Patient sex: M
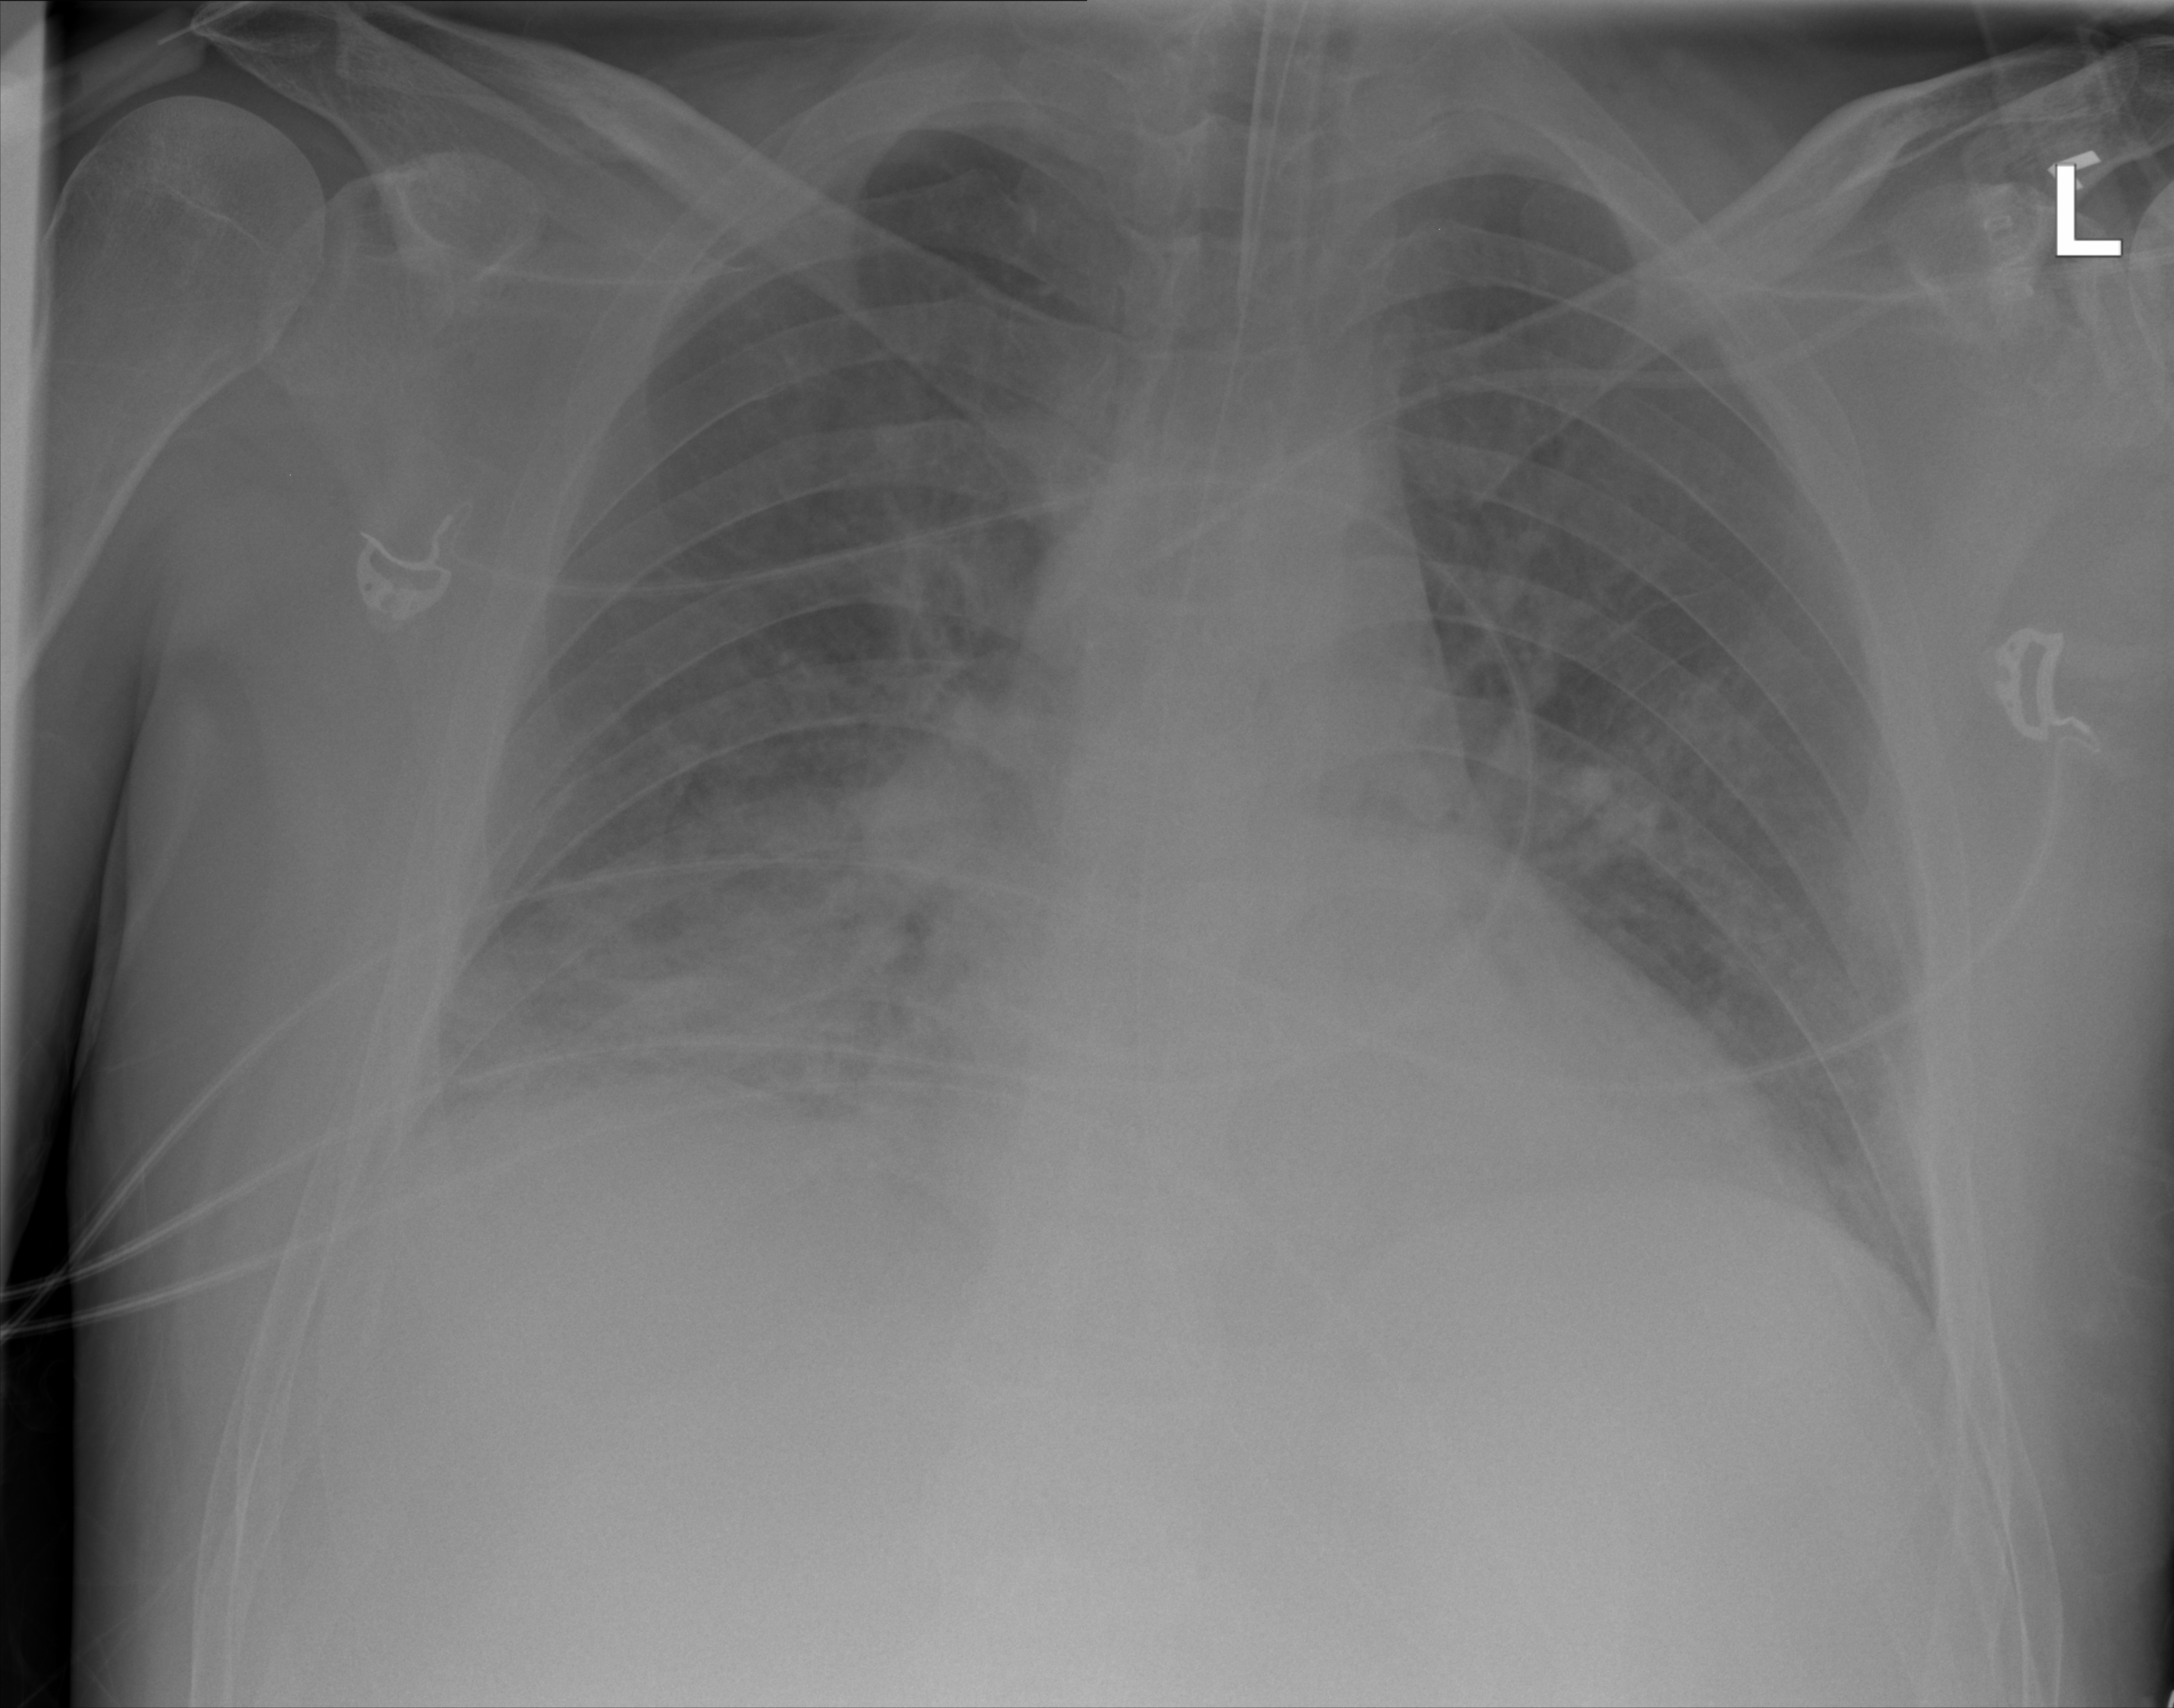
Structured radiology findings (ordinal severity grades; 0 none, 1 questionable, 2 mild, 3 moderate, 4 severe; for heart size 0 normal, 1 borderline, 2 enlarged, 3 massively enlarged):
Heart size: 1
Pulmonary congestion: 2
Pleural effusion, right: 3
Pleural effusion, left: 0
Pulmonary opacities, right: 3
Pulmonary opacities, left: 2
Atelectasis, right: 3
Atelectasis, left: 2